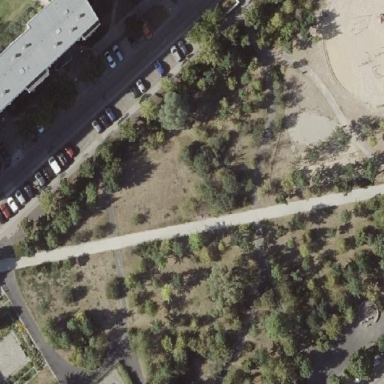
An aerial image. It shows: Park.